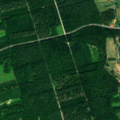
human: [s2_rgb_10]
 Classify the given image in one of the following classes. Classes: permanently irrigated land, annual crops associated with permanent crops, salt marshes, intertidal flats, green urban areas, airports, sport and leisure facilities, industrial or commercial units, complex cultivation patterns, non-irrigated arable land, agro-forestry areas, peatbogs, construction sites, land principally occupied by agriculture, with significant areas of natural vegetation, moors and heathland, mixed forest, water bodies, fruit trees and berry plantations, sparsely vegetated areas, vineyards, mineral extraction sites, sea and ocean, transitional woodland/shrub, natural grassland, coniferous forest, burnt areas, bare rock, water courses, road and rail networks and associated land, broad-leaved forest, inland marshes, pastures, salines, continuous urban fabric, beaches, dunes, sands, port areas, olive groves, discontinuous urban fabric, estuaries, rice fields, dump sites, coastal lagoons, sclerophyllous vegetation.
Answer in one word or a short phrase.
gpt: vineyards, broad-leaved forest, mixed forest